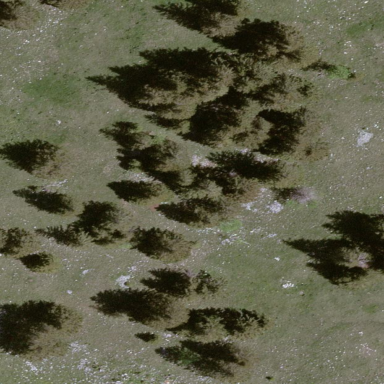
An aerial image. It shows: Forest area.